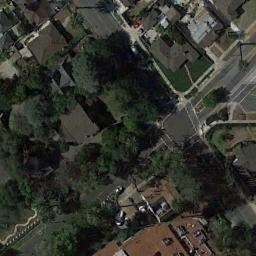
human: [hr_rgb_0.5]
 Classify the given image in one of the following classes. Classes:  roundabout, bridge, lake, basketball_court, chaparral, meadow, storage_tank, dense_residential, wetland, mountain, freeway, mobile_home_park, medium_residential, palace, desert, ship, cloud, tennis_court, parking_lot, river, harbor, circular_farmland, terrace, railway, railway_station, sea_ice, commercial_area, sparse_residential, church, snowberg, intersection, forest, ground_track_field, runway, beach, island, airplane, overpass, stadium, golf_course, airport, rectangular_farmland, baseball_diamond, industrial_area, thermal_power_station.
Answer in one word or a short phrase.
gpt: intersection